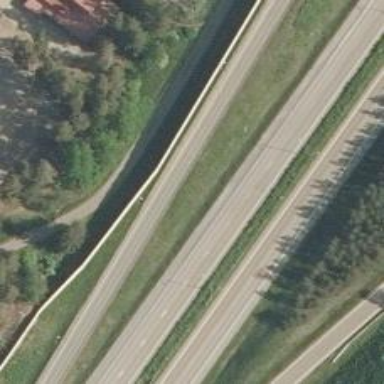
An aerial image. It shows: Tertiary motorway link road.